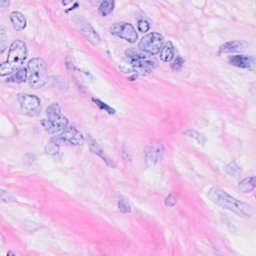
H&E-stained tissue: Breast